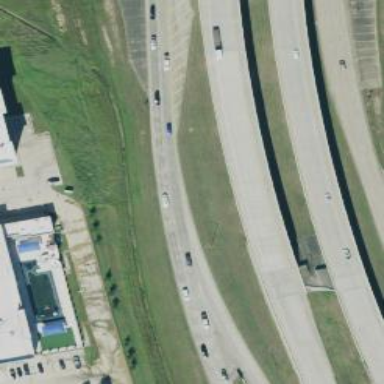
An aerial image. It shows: Tertiary road with frontage road.